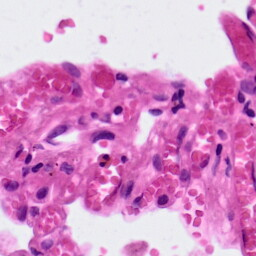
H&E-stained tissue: Lung